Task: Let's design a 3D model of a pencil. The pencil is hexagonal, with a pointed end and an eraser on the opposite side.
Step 159:
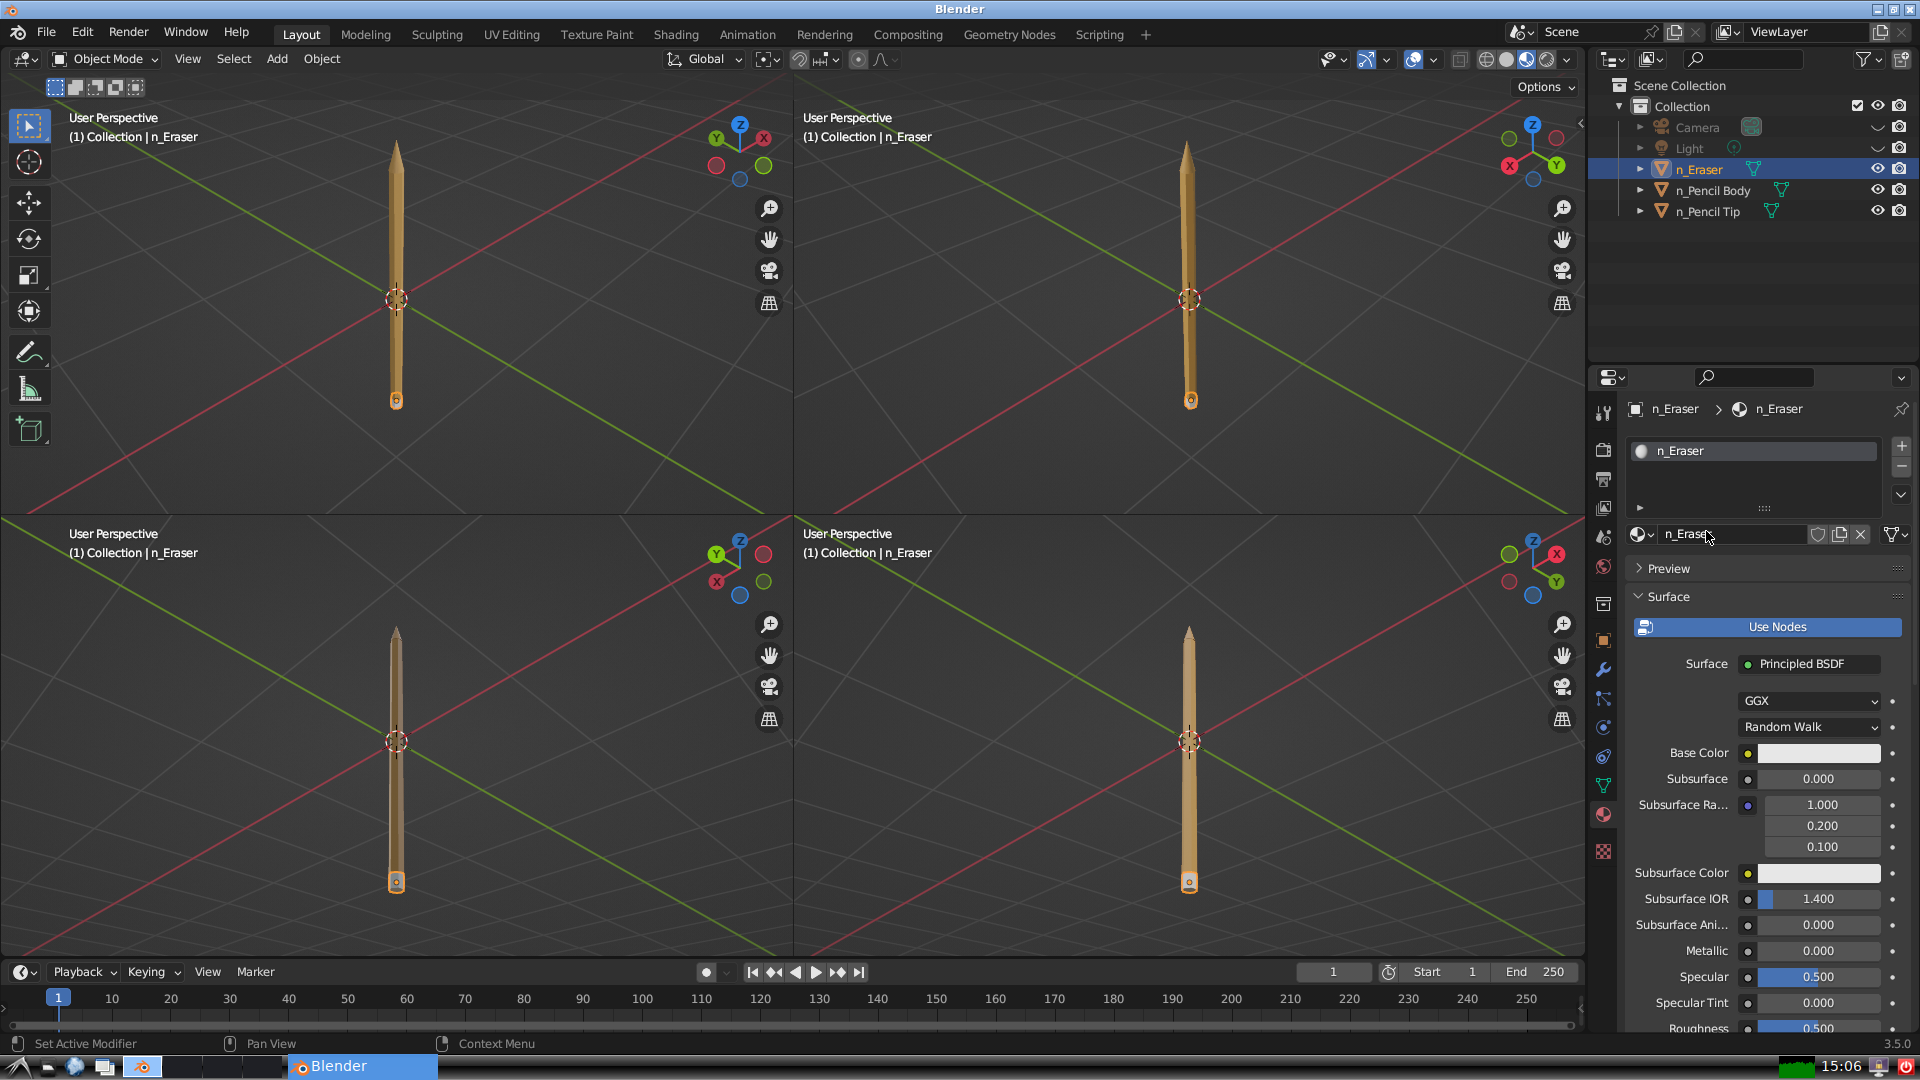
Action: {"mouse_move": [1816, 750]}